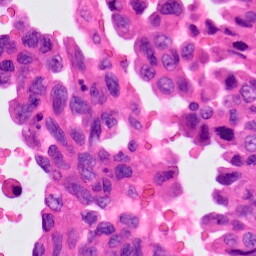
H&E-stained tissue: Lung